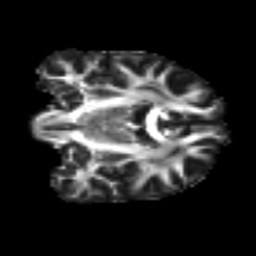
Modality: FA
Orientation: coronal
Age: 29
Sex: female
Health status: ill
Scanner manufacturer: siemens
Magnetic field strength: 3 T
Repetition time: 6.5 s
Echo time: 0.062 s